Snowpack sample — Rabbit Ears Pass, Jackson County, Colorado, USA (12/17/25, 1:08 PM MST)
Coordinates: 40.387, -106.625
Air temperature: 34 °F
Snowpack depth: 46 cm
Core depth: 10 cm
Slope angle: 6°, slope face: 165°
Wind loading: medium
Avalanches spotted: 0
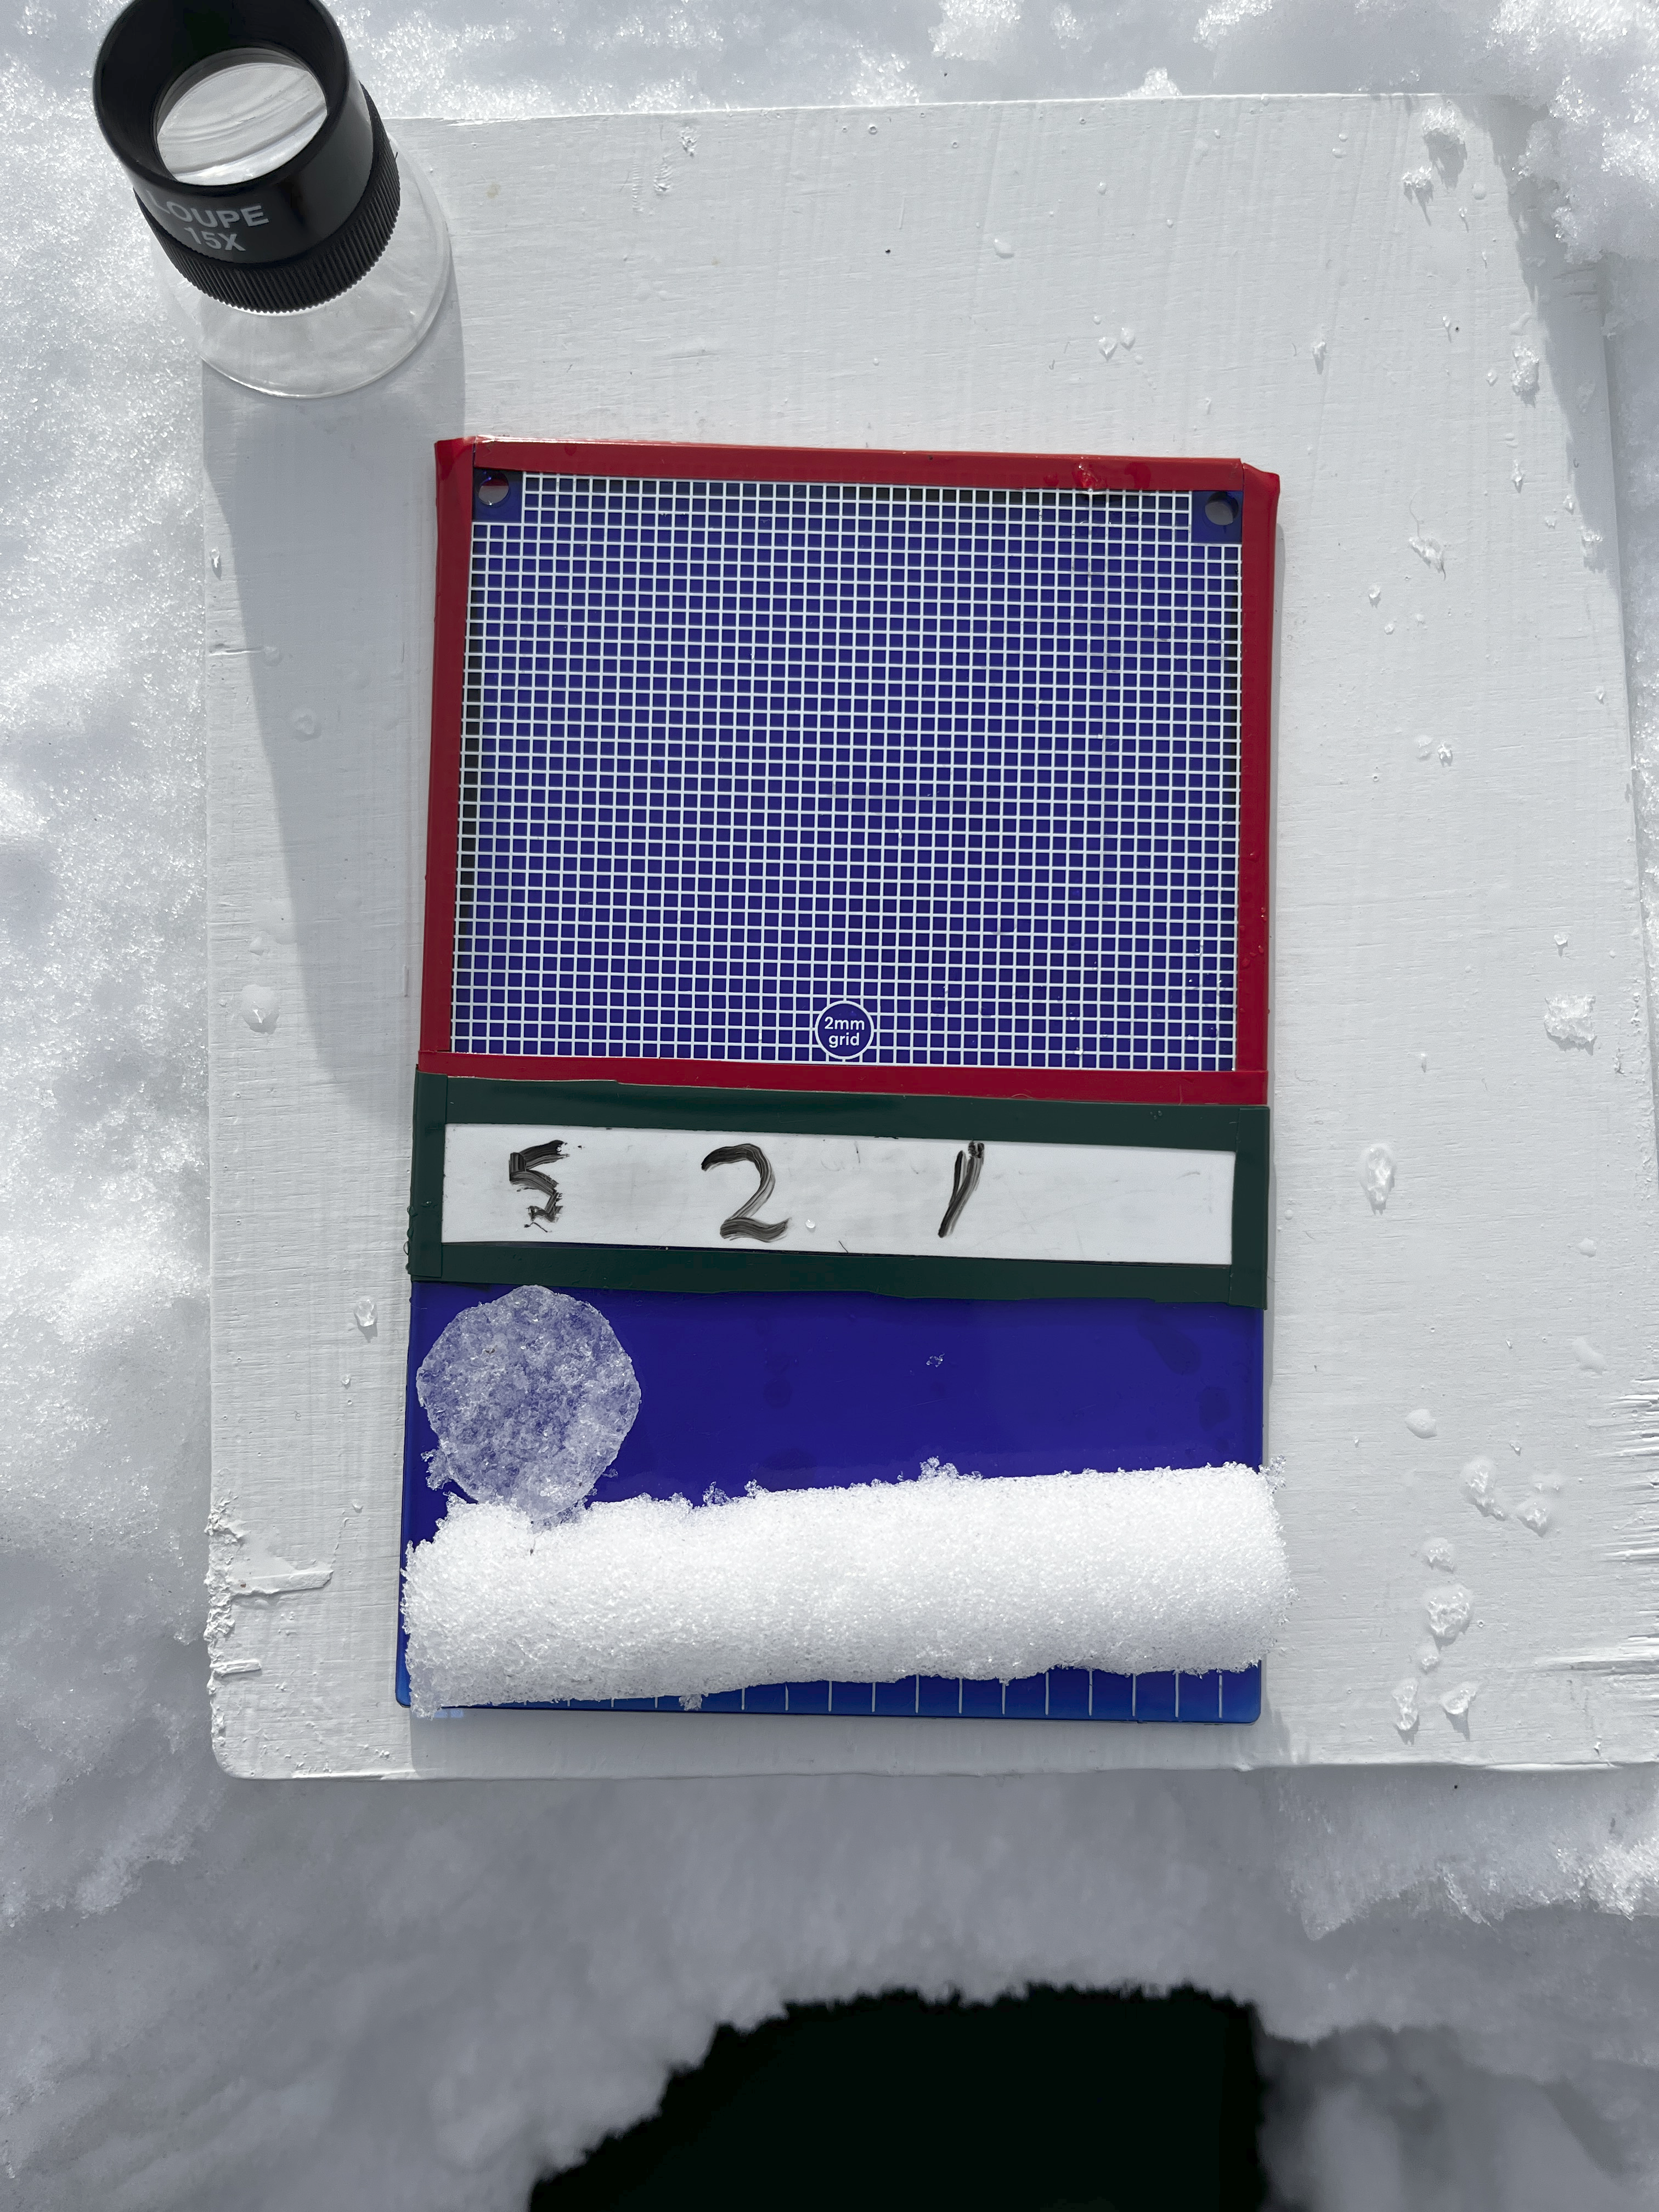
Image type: crystal_card
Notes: No avalanches spotted nearby, although collected in a meadowy area with minimal risk on this face of the pass.